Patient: sex M, age 64
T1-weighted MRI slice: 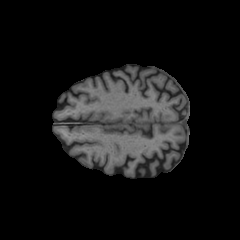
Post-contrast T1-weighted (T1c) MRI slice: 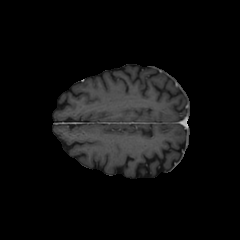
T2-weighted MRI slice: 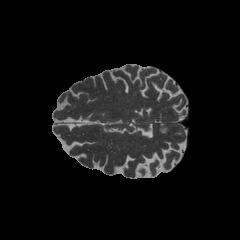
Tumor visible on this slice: no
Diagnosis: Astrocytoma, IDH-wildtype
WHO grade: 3